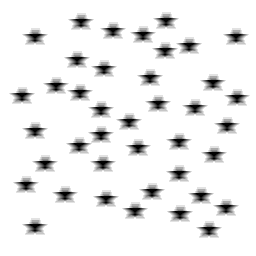
Squares: 0
Triangles: 0
Stars: 40
Total shapes: 40